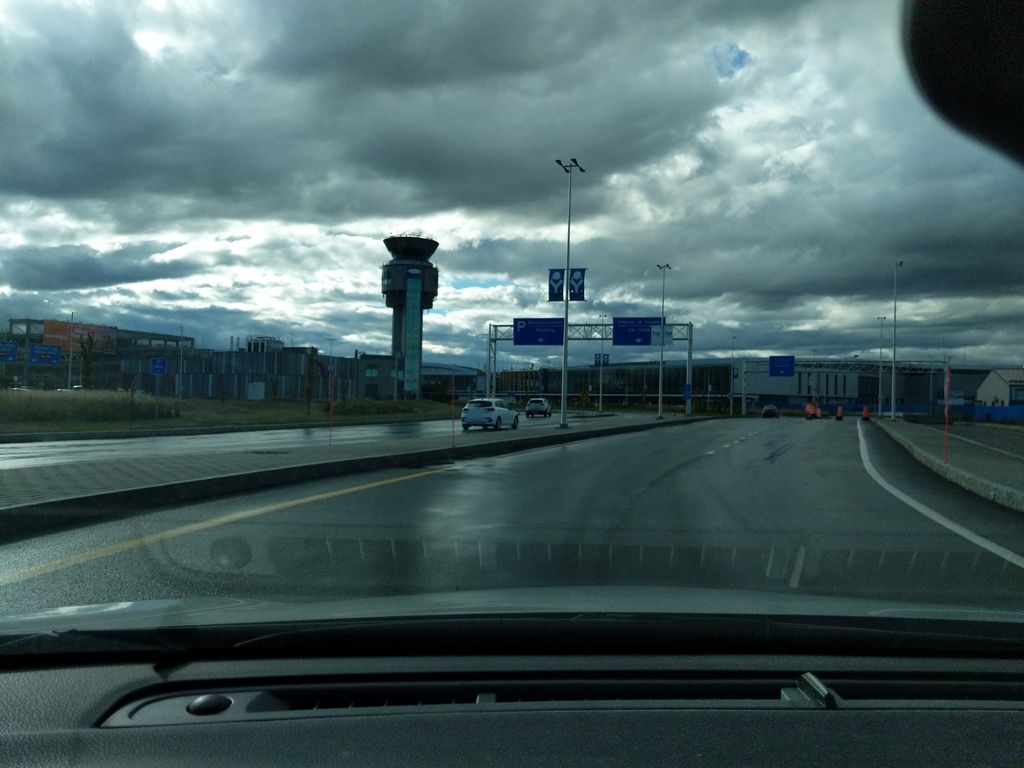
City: quebec_city